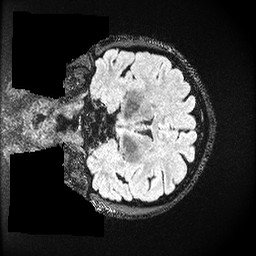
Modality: FLAIR
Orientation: coronal
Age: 33
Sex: female
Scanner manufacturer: ge
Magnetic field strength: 3 T
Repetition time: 4.802 s
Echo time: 0.1162 s